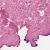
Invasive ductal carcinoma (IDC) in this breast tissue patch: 0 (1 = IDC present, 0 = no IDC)